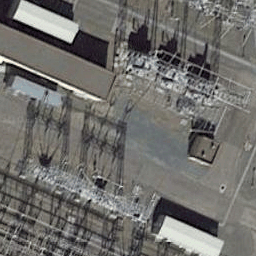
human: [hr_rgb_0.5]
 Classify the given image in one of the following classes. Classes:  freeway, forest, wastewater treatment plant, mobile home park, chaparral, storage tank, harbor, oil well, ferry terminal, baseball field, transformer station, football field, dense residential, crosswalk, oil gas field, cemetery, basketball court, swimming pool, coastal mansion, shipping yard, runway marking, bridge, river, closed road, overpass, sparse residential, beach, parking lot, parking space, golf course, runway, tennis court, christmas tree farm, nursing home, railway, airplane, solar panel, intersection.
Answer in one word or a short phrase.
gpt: transformer station